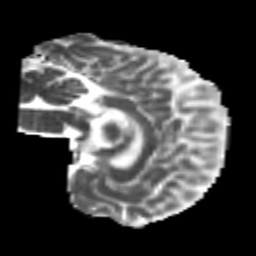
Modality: MD
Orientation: sagittal
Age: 26
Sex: female
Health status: healthy
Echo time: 0.074 s